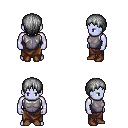
a pixel art fantasy rpg character, male body template, dark elf, purple skin, steel chest armor, robe skirt, gray plain hairstyle, brown shoes, four views (front, back, left, right), 2x2 character sprite sheet, small pixel art, hard edges, no anti-aliasing